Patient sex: M
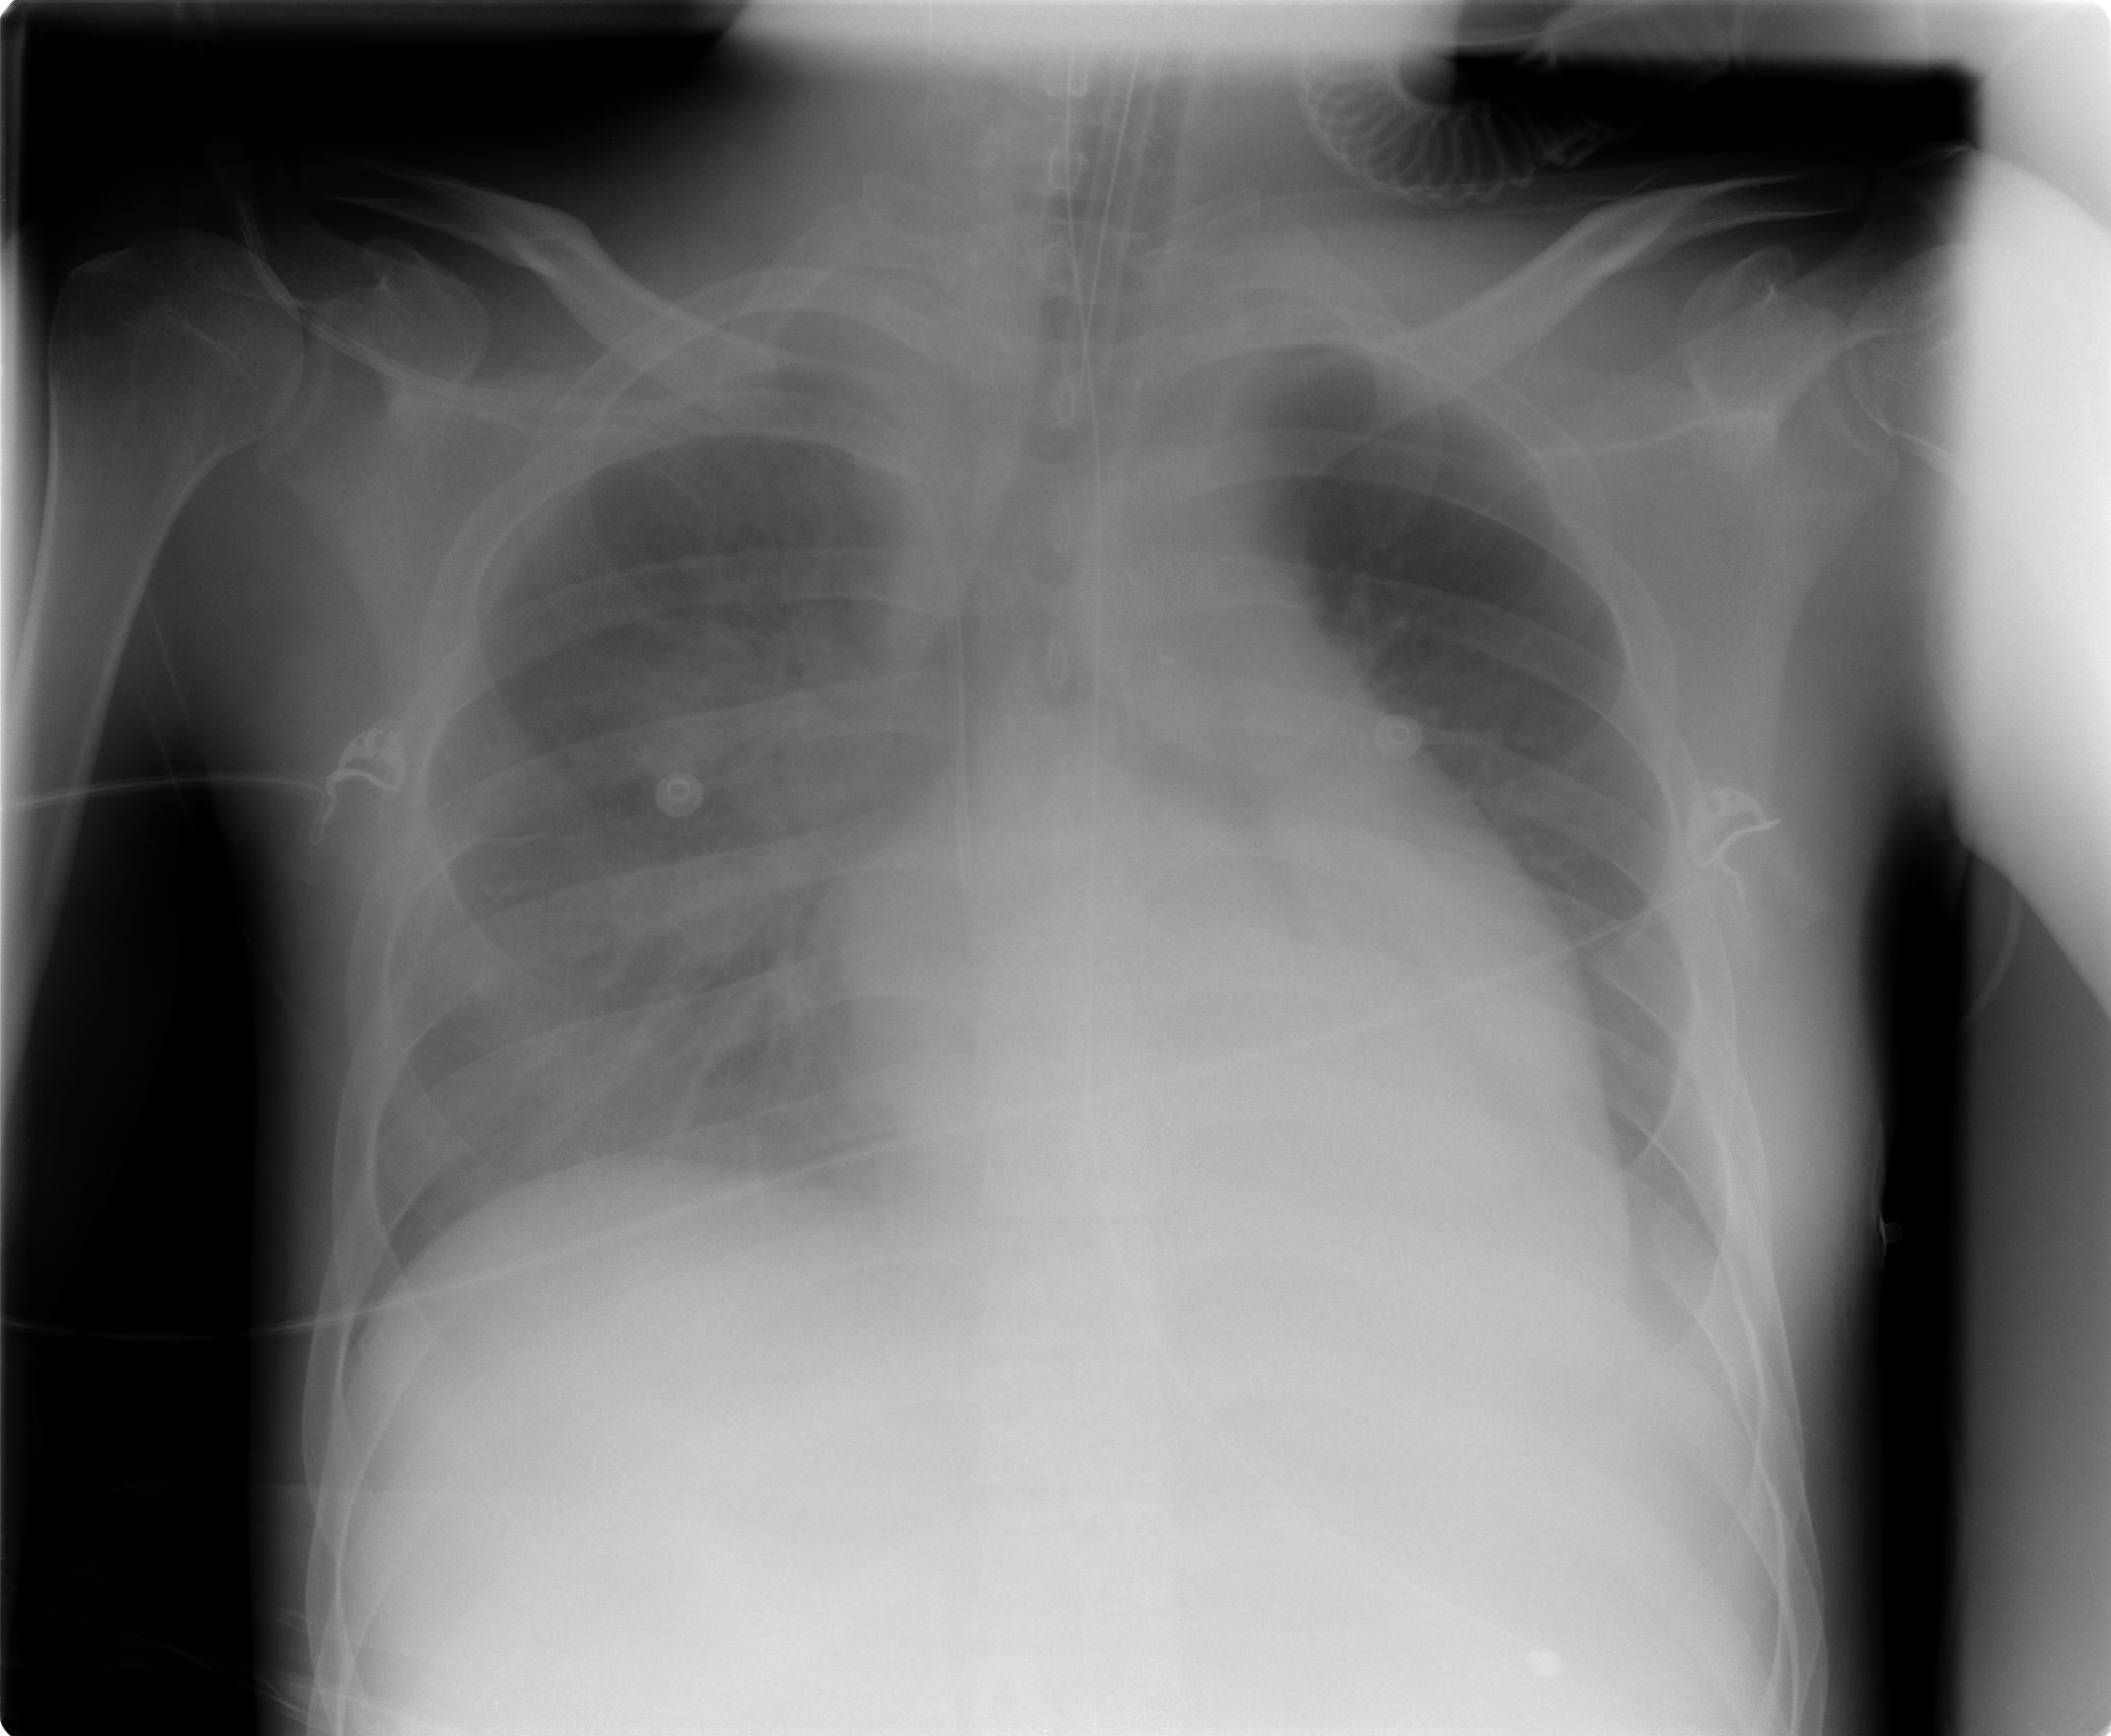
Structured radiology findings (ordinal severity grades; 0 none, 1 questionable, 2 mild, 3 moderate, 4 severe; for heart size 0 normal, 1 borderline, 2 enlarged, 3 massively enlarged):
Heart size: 2
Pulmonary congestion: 0
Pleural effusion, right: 0
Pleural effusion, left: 1
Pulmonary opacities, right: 0
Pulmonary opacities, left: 0
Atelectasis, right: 3
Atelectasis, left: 0